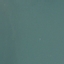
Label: SeaLake